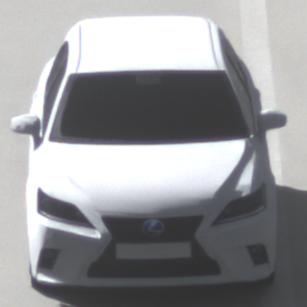
Make: Lexus
Model: CT 200h
Detailed model: CT (A10)
Model produced from: 2014/03
Model produced until: 2017/10
Doors: 5
Color: white
Road condition: dry road
Daytime: morning or afternoon
Contrast: low contrast